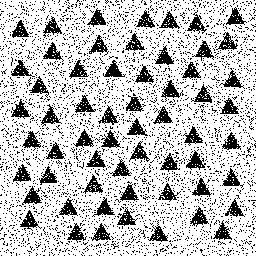
Squares: 0
Triangles: 59
Stars: 0
Total shapes: 59